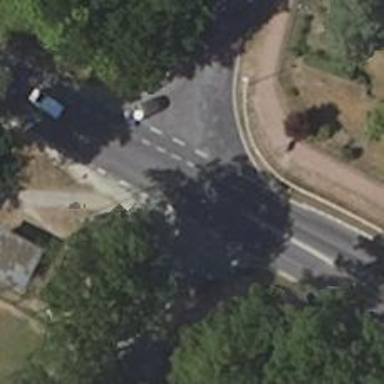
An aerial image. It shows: Secondary road with asphalt surface and dedicated cycle lane on the left.